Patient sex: F
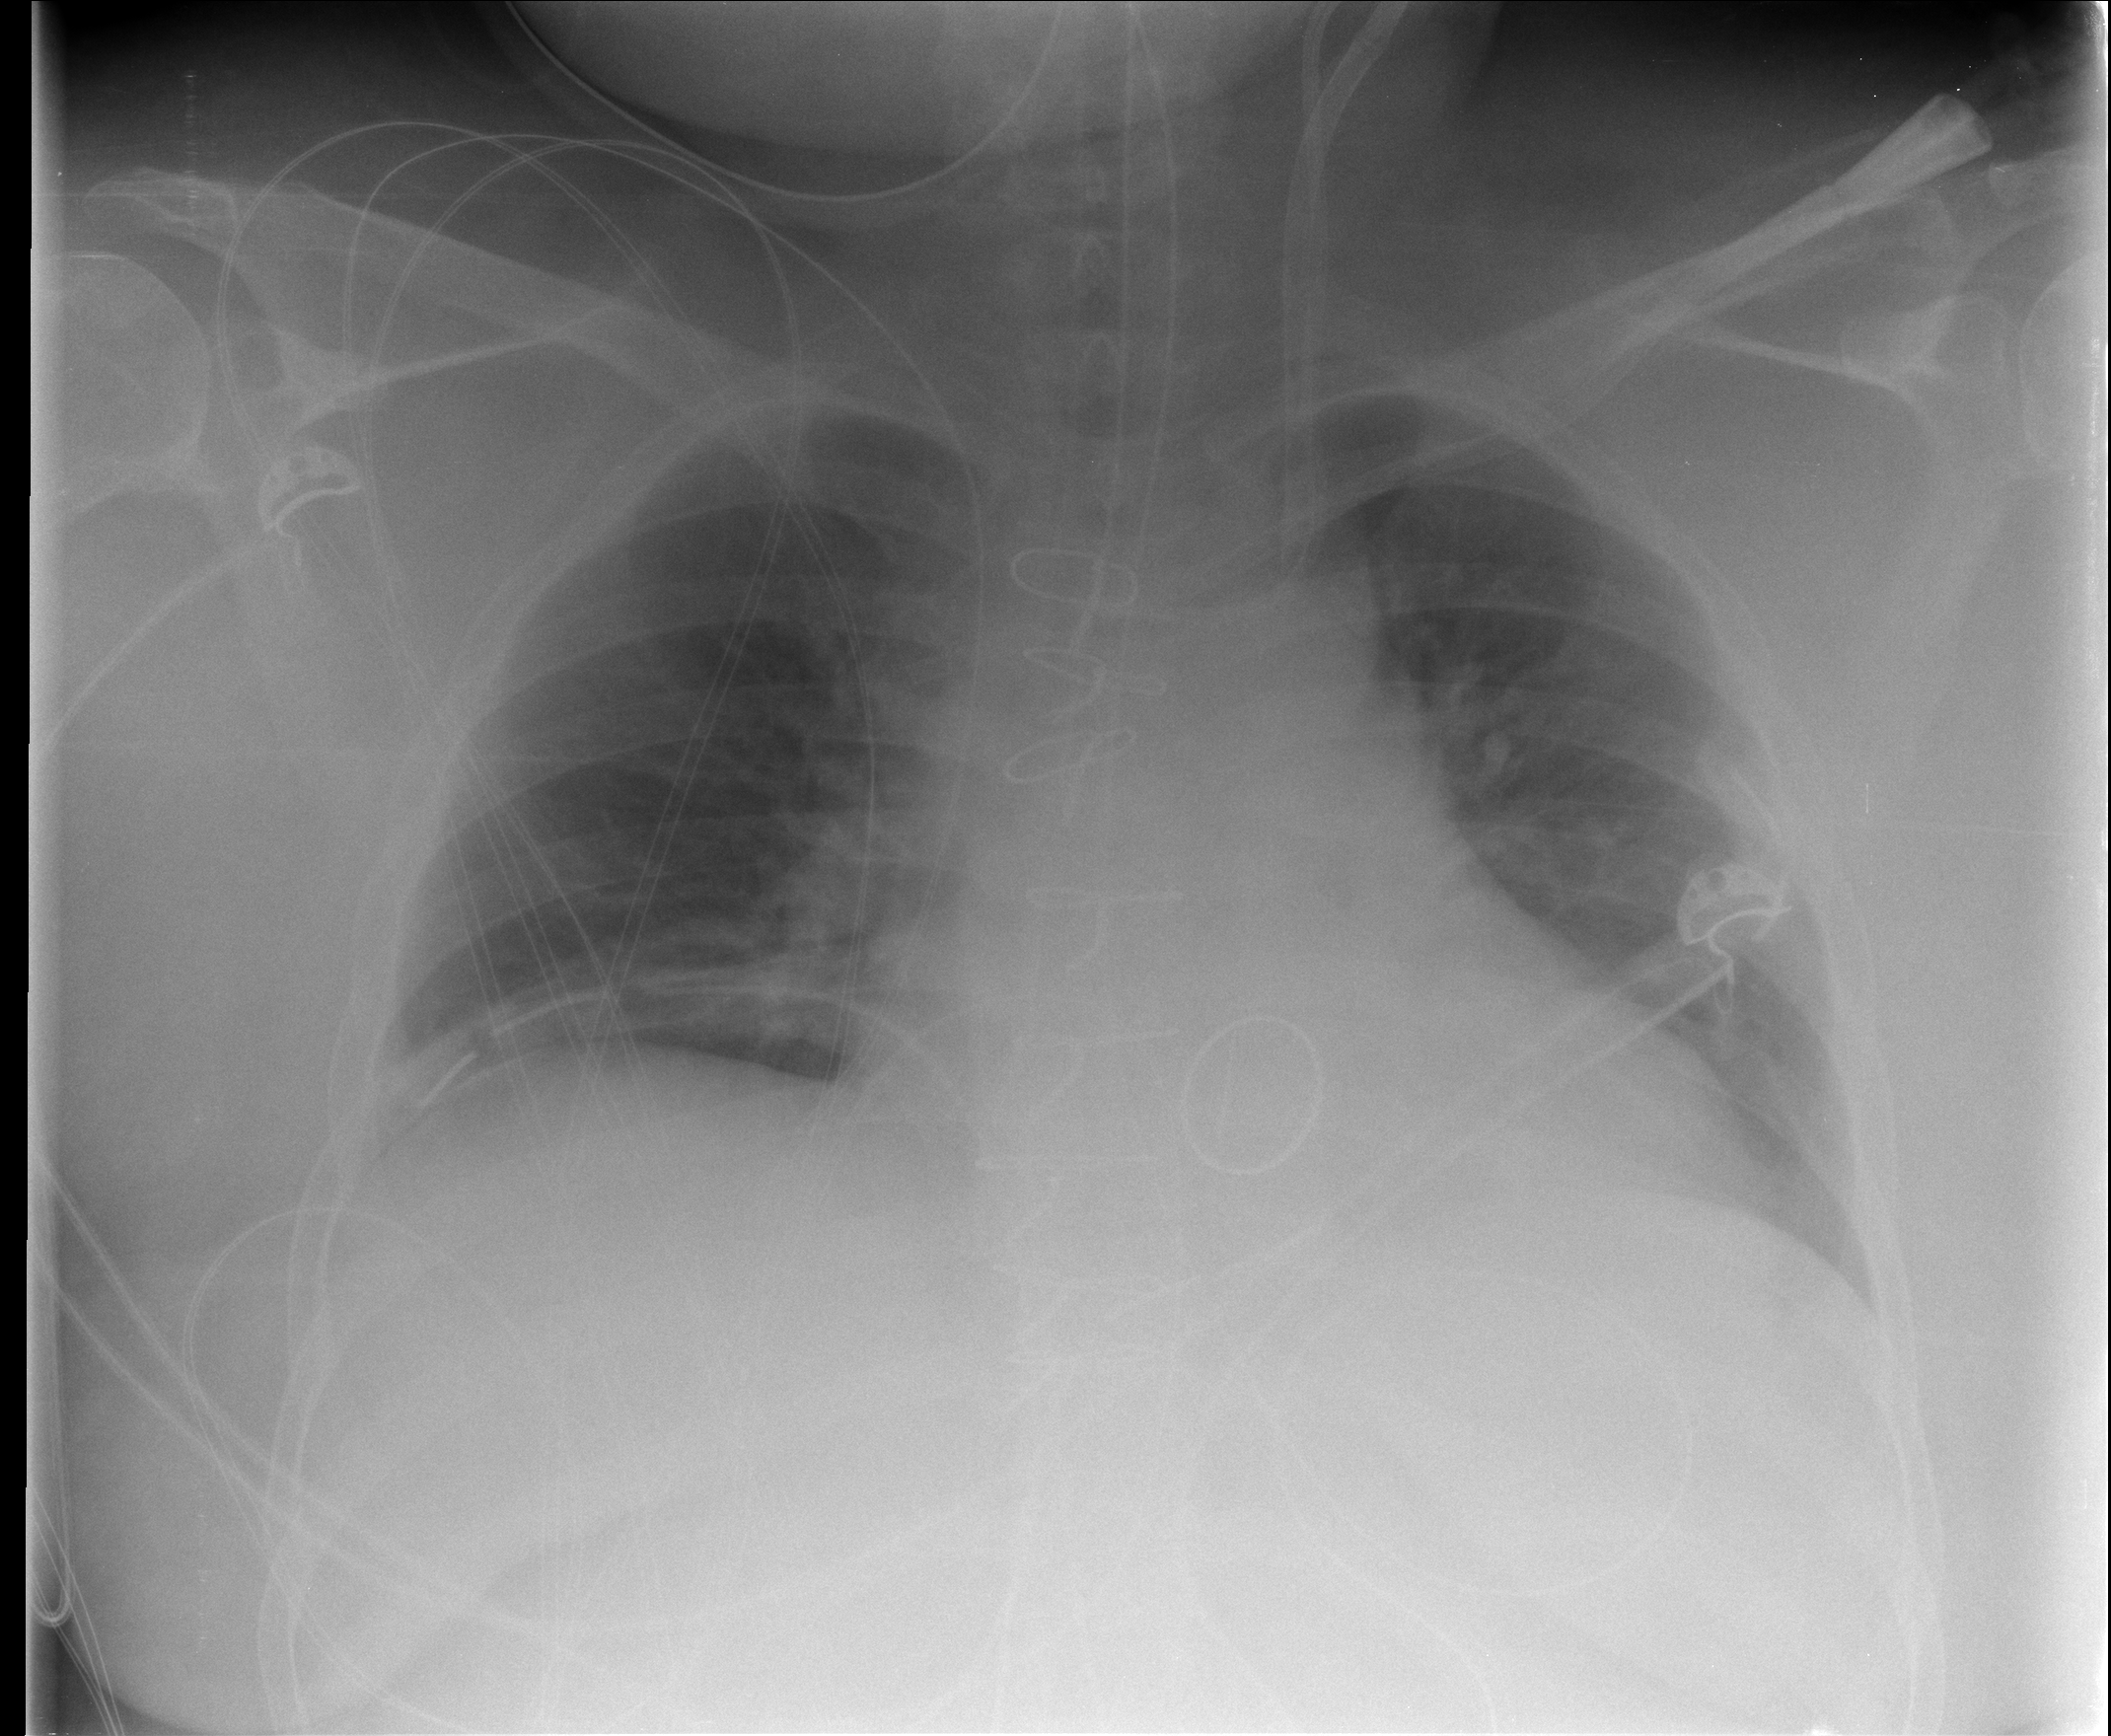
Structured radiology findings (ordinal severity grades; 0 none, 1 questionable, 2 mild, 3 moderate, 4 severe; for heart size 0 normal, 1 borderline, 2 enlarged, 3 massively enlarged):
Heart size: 2
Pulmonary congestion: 1
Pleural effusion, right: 0
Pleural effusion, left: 1
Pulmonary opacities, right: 0
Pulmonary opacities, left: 0
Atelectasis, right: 2
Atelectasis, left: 1